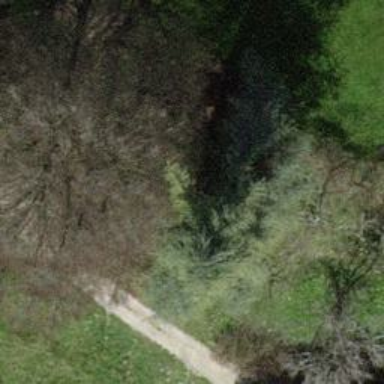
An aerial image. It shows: Evergreen tree with needle-leaved leaves.